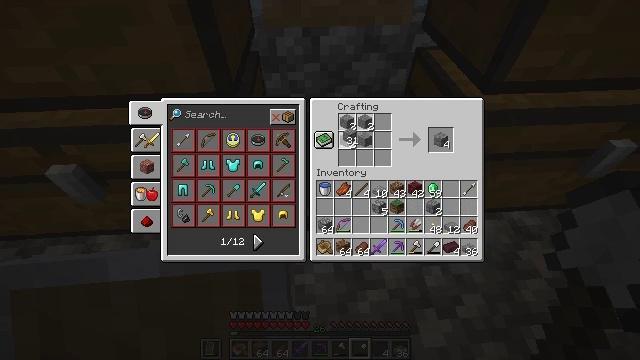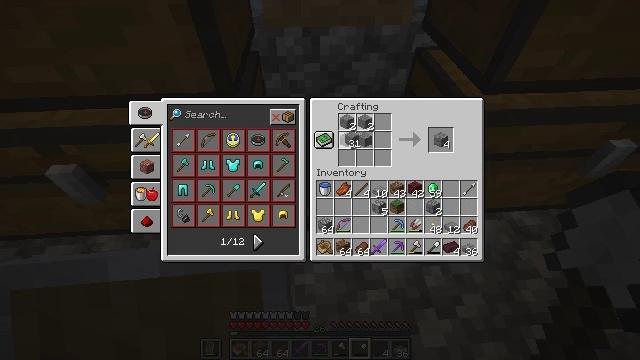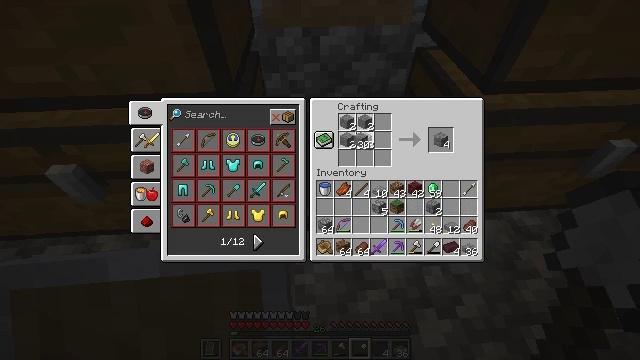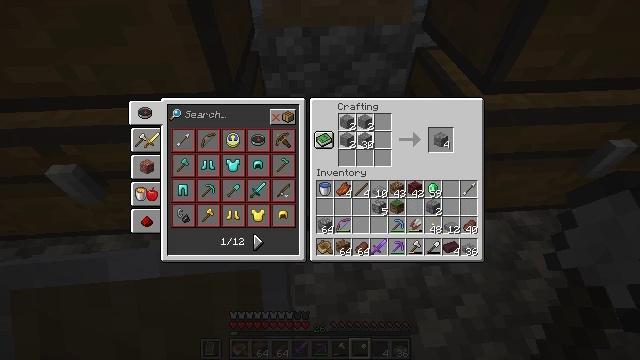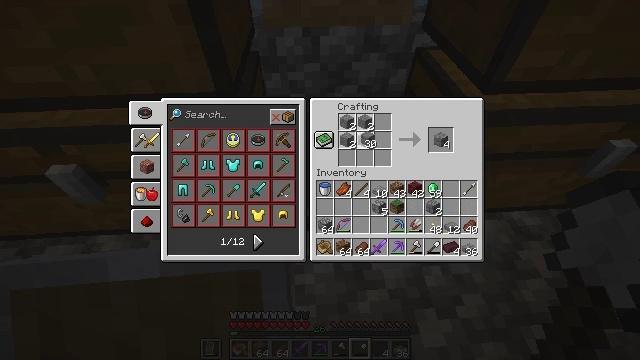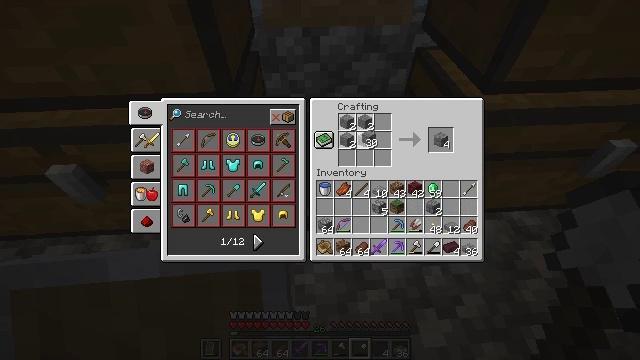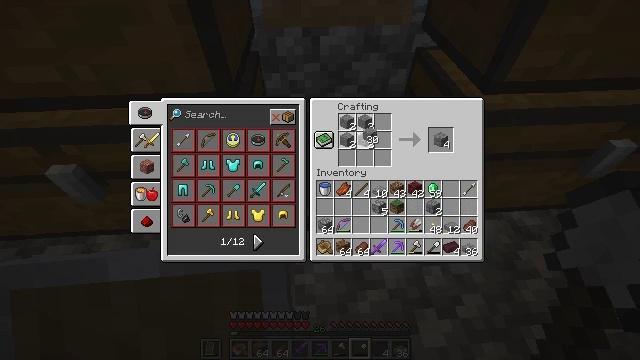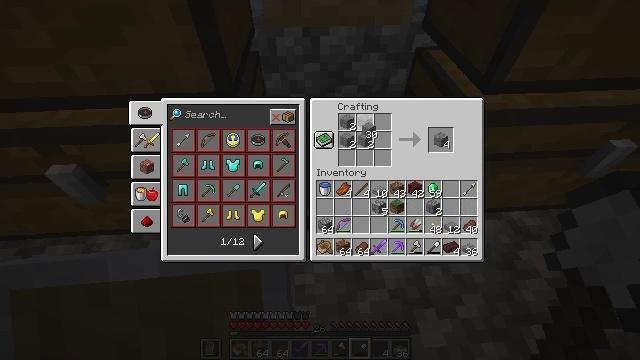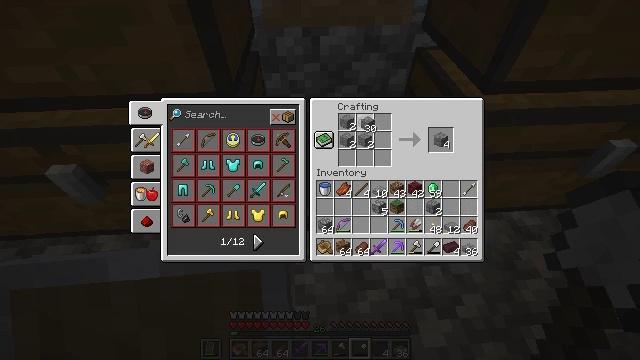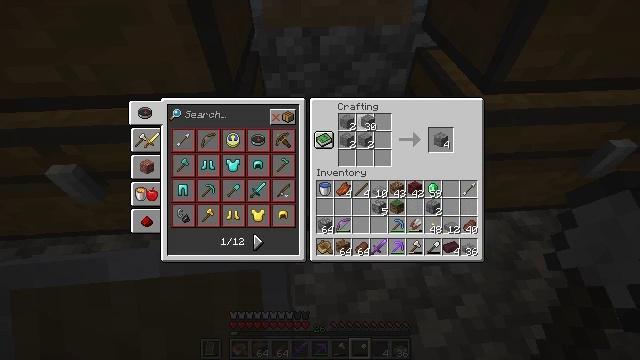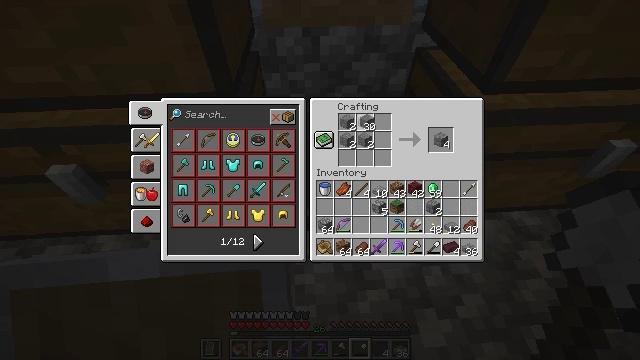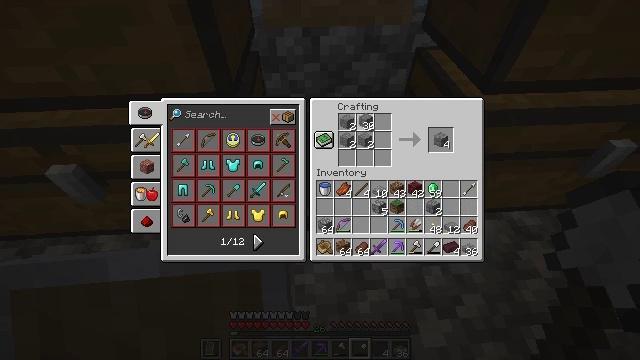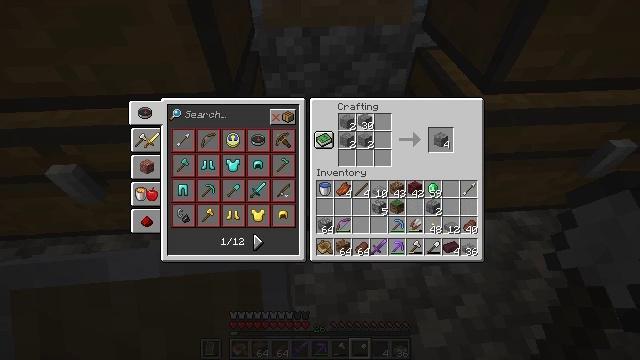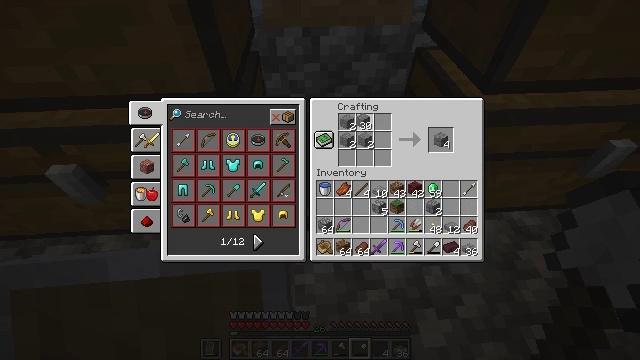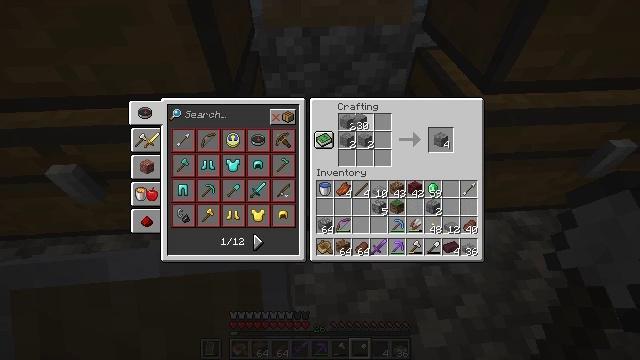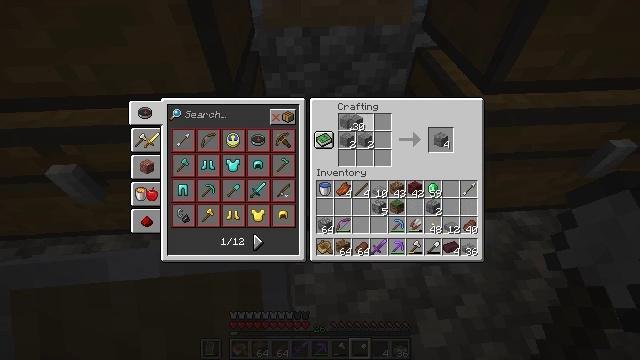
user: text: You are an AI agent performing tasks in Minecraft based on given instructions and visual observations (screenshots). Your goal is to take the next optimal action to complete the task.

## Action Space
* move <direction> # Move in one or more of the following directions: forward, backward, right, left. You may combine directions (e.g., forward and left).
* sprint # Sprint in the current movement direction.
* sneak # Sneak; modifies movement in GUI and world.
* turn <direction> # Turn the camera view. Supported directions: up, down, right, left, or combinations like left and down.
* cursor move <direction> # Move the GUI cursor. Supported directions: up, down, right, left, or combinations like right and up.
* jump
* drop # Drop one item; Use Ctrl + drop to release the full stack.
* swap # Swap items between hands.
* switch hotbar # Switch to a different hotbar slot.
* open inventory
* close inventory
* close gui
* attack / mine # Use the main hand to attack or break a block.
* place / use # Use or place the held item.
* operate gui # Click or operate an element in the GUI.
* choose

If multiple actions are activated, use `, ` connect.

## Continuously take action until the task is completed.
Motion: motion action
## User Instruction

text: Use the crafting table to craft stone bricks from stone.
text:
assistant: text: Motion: use / place
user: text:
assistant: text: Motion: turn right, use / place
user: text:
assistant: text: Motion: use / place
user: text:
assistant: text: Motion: use / place
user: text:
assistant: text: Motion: use / place
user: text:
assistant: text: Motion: use / place
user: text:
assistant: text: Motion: no_op
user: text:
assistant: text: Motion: no_op
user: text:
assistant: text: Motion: no_op
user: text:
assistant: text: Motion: no_op
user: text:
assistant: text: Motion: use / place
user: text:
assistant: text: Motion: use / place
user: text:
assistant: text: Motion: use / place
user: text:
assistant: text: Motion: use / place
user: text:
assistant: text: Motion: use / place
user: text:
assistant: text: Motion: use / place
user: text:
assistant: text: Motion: use / place
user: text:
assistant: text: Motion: use / place
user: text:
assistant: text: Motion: use / place
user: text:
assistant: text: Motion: use / place
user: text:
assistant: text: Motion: use / place
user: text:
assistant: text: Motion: use / place
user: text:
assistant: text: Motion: use / place
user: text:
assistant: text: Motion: use / place
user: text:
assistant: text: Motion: use / place
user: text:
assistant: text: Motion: use / place
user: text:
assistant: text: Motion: use / place
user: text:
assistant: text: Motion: no_op
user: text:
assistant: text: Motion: no_op
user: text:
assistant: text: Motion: no_op